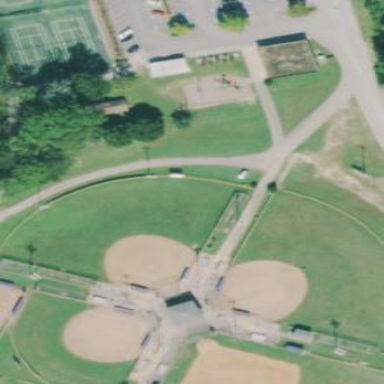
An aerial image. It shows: Baseball pitch for leisure land activities.